Interaction volume radius: 5 \u00c5
Interaction volume height: 20 \u00c5
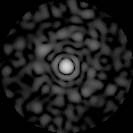
Disorder parameter: 0.8353